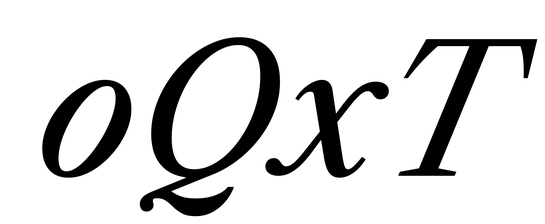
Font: LibreCaslonText-Italic_Italic